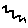
Label: zigzag